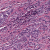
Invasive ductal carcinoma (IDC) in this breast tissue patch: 1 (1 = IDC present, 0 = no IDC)